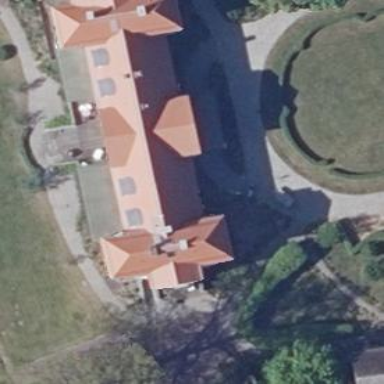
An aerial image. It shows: Historic castle building.